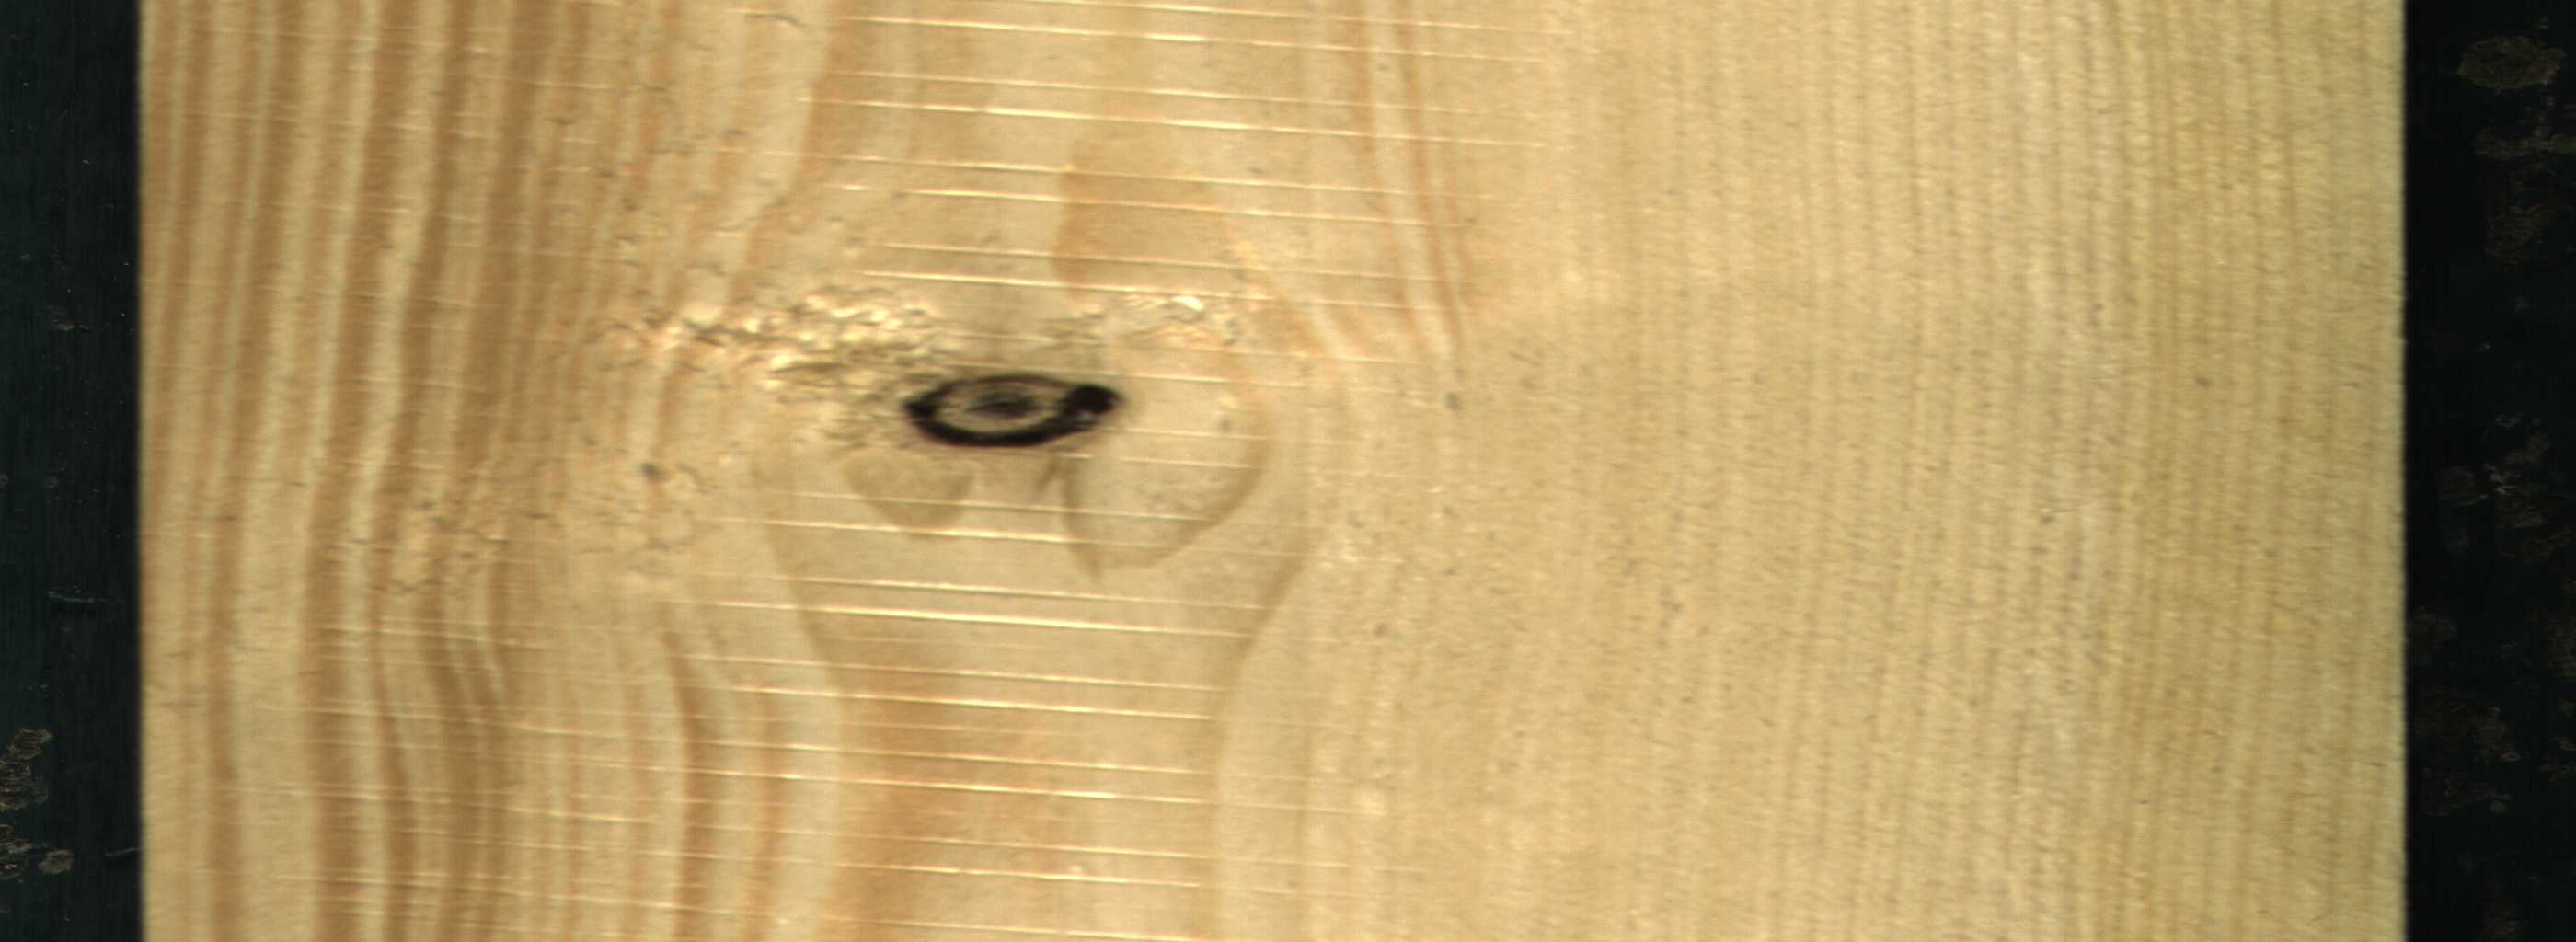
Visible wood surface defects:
Dead_Knot